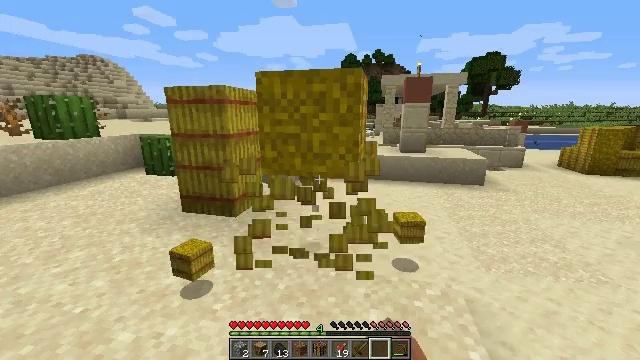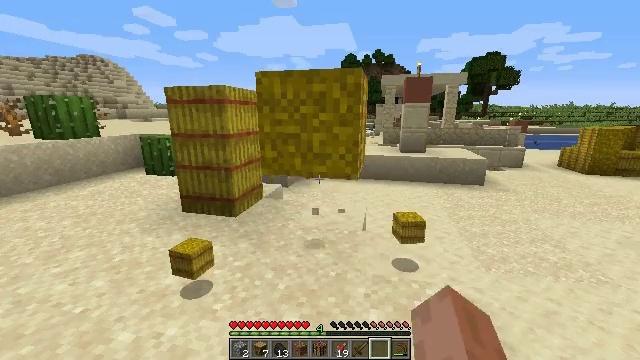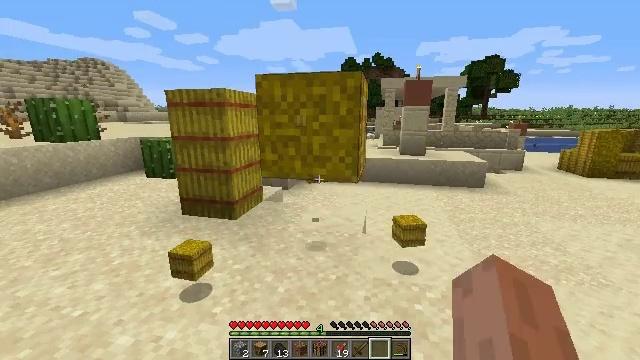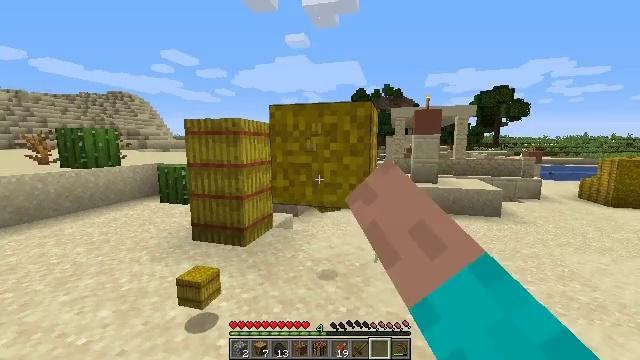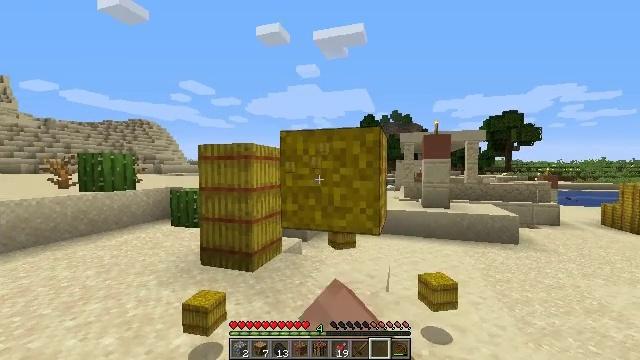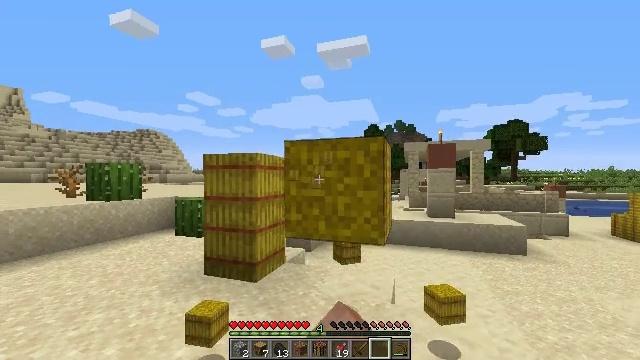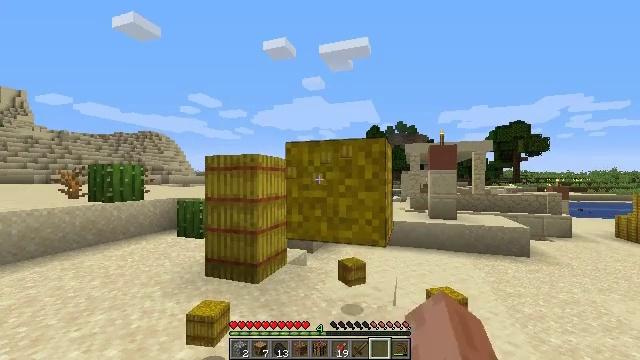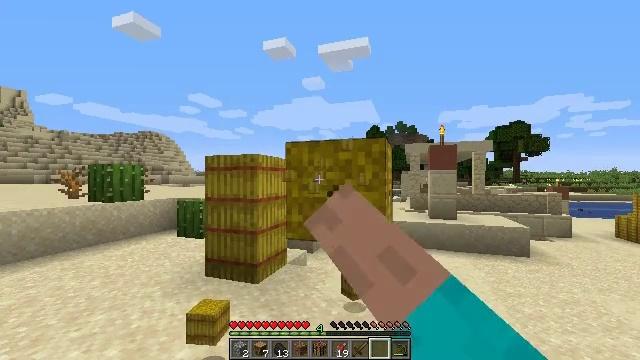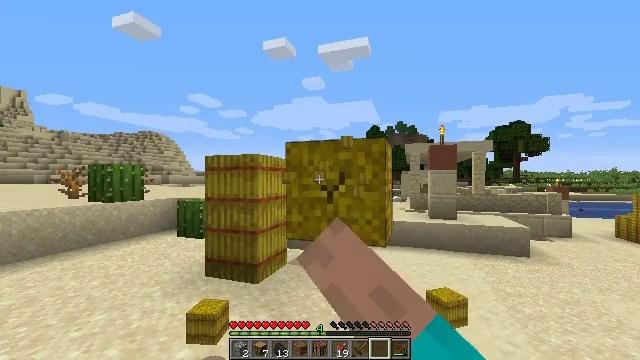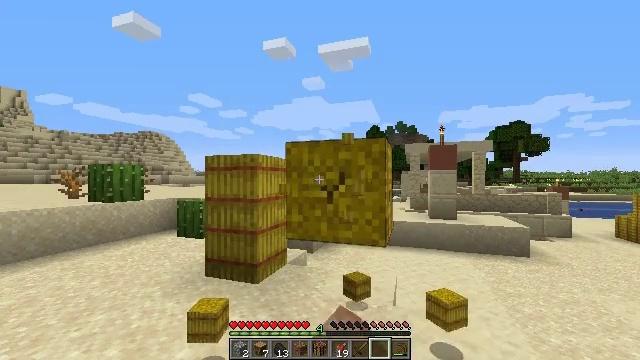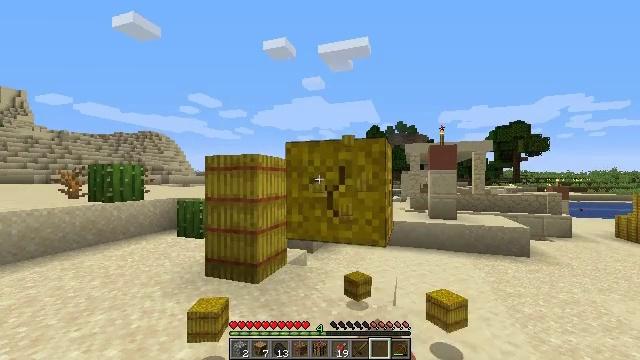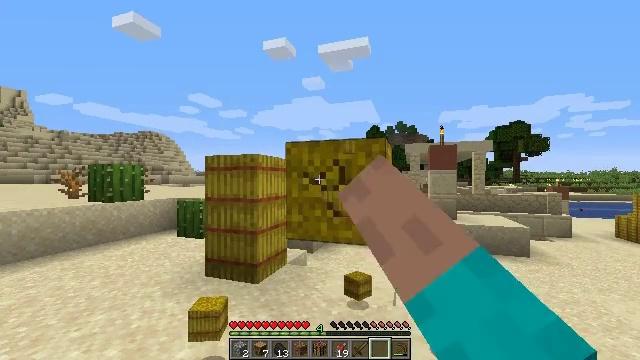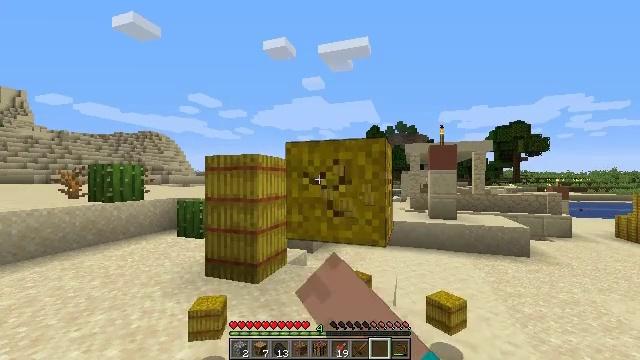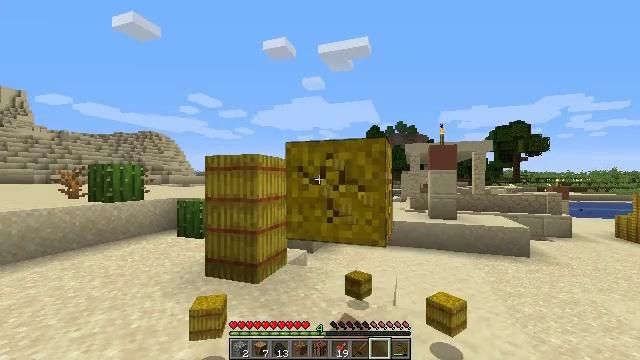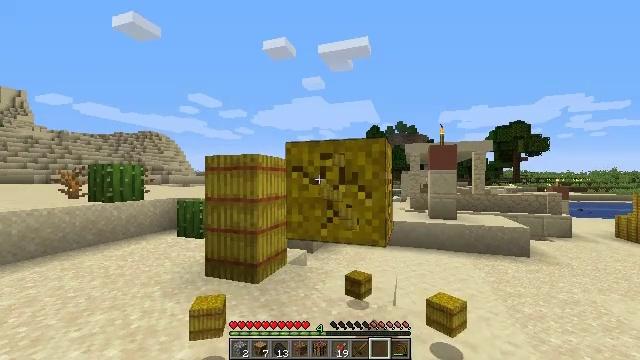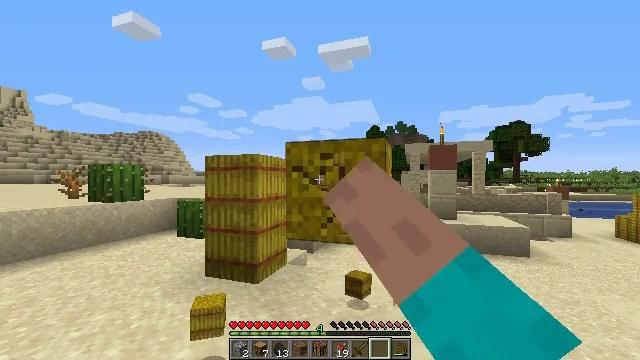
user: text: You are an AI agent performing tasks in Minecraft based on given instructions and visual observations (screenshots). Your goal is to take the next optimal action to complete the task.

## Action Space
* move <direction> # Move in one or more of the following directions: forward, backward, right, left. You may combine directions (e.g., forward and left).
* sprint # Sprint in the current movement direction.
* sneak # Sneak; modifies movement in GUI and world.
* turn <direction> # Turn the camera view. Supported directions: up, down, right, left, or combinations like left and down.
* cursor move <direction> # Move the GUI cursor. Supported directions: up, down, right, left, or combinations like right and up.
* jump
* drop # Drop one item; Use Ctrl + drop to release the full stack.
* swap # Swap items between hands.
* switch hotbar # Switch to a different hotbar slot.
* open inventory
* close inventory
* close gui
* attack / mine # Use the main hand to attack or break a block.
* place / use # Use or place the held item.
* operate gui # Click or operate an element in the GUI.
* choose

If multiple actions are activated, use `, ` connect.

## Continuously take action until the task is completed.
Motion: motion action
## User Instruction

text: Mine a hay block from the field.
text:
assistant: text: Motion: attack / mine
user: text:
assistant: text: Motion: attack / mine
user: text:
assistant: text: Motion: turn left and up, attack / mine
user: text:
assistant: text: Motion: turn left and up, attack / mine
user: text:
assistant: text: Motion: turn up, attack / mine
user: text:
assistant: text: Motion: attack / mine
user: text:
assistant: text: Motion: attack / mine
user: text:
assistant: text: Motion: attack / mine
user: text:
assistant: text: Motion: attack / mine
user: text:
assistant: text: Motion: attack / mine
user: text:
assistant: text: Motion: attack / mine
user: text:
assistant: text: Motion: attack / mine
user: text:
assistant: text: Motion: attack / mine
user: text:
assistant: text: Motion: attack / mine
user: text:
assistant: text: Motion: attack / mine
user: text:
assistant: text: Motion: attack / mine
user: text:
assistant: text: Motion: attack / mine
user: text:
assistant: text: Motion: attack / mine
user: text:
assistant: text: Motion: attack / mine
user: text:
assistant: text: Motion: turn right and down, attack / mine
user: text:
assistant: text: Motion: turn right, attack / mine
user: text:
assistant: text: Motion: attack / mine
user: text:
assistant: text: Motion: attack / mine
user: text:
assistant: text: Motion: attack / mine
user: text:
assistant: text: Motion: attack / mine
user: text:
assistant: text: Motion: turn left, attack / mine
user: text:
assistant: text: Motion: turn left, attack / mine
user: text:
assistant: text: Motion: turn left, attack / mine
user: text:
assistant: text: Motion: turn left, attack / mine
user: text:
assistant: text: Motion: turn left, attack / mine